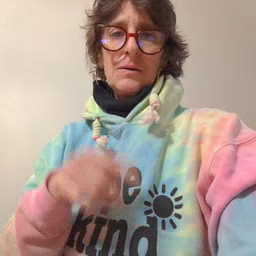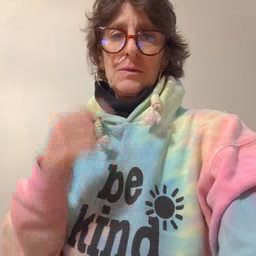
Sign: green